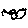
Label: bird